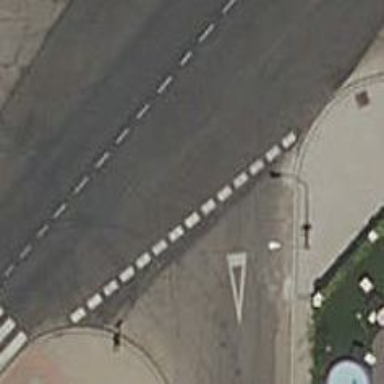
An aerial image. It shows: Road with "give way" sign.